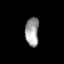
Tissue: skin
Cell type: Others
Senescence score: 0.721
Nuclear area (px): 386
Mean DAPI intensity: 157.13